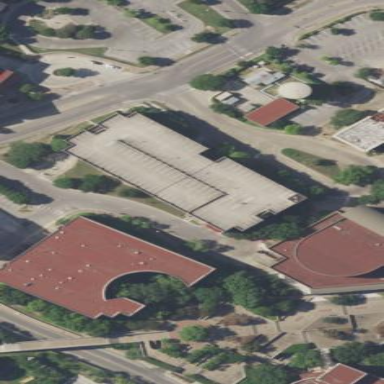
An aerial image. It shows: Multi-storey parking building.